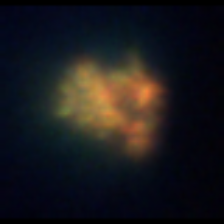
Taxon: Unknown_detritus
Group: Unknown